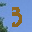
Label: 3